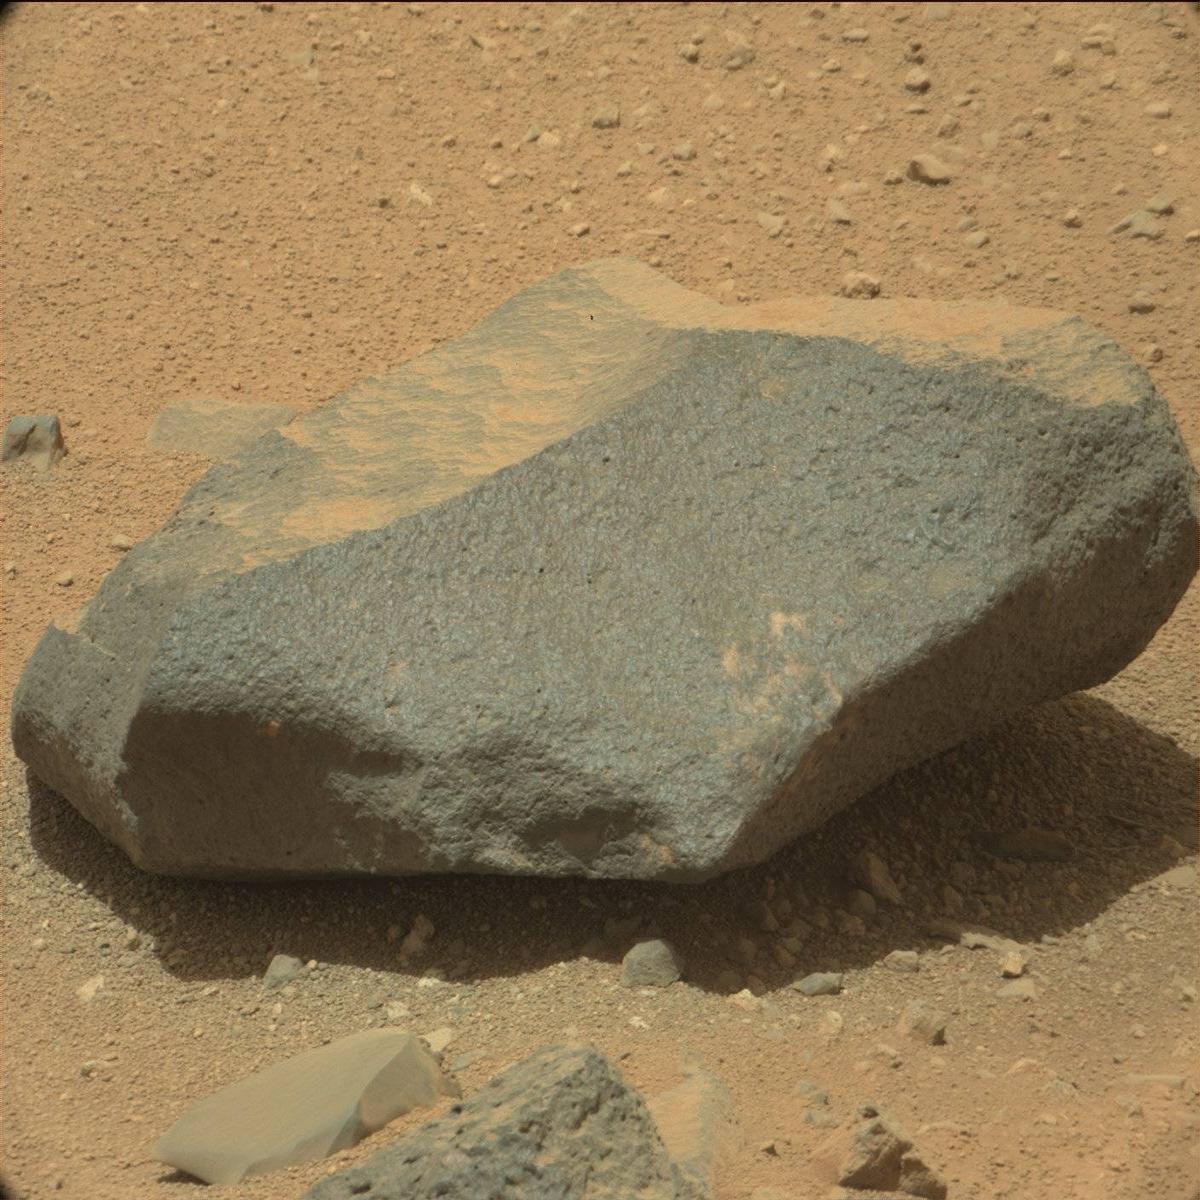
Terrain classes present: Bedrock, Rock, Sand / Soil